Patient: sex F, age 33
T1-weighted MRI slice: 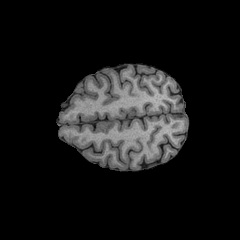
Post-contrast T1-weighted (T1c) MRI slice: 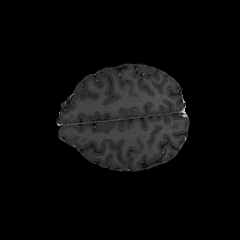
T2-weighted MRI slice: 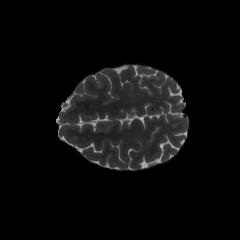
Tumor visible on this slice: no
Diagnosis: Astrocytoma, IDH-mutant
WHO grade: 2